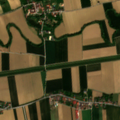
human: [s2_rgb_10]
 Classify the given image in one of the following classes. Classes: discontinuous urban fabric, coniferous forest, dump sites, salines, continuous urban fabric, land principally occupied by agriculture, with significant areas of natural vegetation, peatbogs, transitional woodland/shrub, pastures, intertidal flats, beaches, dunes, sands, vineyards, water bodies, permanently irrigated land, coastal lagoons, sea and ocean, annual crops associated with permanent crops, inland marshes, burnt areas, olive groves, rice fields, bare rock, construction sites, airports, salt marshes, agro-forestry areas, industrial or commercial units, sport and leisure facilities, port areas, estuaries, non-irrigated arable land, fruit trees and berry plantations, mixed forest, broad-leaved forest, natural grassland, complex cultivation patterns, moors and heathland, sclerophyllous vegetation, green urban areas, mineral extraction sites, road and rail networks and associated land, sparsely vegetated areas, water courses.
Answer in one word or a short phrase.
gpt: discontinuous urban fabric, non-irrigated arable land, land principally occupied by agriculture, with significant areas of natural vegetation